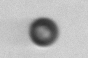
Label: bead